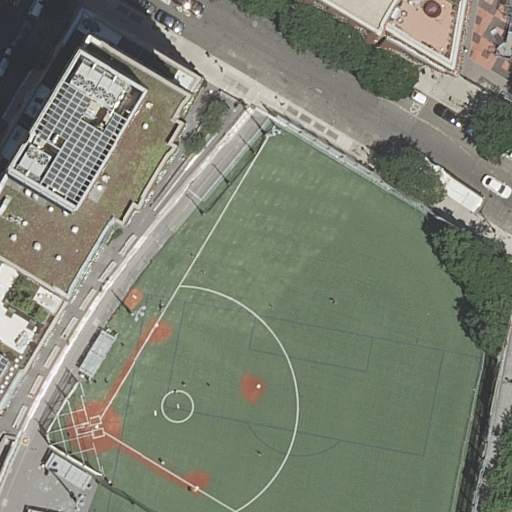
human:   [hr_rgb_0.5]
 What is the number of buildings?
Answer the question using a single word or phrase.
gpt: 3

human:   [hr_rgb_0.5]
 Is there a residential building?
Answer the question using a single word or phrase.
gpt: yes

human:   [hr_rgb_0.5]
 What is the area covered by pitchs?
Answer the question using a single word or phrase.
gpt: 4039m2

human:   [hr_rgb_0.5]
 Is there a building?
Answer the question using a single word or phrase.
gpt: yes

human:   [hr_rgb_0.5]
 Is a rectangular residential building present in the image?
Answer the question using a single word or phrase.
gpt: yes

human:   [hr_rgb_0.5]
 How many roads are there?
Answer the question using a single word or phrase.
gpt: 7

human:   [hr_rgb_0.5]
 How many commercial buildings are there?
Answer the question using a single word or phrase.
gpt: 0

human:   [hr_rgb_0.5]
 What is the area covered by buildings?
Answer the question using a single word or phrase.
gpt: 1855m2

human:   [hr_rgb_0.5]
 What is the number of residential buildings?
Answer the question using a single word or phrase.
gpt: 2

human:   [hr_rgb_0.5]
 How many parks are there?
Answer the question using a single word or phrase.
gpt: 2

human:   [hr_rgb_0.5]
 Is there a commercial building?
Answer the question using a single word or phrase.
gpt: no

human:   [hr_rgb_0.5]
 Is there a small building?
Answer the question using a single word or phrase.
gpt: yes

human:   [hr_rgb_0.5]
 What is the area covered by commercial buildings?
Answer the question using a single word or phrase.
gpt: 0m2

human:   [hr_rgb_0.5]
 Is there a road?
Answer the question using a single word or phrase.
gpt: yes

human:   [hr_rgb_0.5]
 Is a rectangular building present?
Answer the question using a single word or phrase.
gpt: yes

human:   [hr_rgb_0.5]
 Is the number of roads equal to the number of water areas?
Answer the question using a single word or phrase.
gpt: no

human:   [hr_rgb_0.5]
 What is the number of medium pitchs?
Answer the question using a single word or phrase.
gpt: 0

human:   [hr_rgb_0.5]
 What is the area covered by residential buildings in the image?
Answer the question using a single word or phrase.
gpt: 1793m2

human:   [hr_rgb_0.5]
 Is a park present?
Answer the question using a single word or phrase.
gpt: yes

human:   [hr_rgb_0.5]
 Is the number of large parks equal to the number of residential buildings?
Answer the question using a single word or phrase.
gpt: no

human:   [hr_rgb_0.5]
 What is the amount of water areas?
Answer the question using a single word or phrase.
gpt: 0

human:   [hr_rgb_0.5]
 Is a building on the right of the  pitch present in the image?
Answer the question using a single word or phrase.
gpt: yes

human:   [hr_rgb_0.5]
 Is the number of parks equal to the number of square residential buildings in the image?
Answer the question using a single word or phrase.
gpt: no

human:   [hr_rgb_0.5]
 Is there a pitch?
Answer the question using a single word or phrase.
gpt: yes

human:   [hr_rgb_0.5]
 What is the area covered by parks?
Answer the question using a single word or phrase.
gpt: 561m2

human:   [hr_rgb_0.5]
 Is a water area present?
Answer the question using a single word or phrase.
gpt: no

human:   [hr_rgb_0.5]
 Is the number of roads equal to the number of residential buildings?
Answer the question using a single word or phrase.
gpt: no

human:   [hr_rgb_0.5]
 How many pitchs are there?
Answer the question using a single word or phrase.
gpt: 1

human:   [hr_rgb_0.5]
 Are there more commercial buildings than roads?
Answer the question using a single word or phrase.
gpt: no

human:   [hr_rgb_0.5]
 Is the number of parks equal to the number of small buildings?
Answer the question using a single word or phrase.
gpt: no

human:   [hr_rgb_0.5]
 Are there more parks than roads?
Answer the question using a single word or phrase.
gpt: no

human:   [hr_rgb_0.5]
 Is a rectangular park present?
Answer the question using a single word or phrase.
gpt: yes

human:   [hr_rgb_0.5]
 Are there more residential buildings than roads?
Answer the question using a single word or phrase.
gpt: no

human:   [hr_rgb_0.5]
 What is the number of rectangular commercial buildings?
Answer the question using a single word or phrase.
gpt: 0

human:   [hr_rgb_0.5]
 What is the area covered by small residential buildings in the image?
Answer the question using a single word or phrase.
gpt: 0m2

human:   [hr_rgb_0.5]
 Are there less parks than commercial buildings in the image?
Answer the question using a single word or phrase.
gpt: no

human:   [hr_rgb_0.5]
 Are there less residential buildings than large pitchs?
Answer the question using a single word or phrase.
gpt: no

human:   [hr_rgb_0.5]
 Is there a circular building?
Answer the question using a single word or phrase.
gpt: no

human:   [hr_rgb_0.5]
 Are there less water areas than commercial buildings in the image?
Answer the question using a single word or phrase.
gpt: no

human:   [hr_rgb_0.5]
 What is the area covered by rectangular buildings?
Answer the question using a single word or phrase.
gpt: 213m2

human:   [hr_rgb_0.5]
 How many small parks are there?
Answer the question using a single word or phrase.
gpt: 1

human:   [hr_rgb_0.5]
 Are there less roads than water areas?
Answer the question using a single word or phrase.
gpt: no

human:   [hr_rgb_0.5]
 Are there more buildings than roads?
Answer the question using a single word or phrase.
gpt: no

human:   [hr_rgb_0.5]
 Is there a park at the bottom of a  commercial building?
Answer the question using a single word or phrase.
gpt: no

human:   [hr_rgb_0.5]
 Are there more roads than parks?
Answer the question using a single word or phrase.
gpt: yes

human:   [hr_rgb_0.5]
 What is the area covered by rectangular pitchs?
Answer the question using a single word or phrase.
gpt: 4039m2

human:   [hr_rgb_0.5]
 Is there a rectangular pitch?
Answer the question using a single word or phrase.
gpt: yes

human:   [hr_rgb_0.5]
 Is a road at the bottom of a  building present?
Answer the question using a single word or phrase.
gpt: yes

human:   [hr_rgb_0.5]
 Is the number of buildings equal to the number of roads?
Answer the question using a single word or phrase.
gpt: no

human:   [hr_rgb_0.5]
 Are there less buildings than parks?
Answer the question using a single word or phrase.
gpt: no

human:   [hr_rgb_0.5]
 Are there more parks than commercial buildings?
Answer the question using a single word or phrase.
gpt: yes

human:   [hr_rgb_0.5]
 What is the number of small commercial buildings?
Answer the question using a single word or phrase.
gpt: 0

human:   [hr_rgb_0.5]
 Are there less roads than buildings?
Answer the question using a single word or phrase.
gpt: no

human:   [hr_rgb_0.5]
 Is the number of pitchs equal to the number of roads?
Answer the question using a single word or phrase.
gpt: no

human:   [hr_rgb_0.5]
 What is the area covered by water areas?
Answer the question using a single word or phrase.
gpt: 0m2

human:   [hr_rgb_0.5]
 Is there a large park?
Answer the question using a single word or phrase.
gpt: yes

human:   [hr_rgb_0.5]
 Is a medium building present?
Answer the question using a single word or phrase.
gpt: yes

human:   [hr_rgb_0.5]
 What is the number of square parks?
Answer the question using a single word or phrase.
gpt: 0

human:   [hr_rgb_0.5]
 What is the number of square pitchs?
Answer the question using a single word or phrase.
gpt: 0

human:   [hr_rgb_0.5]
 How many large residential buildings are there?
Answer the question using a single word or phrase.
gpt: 1

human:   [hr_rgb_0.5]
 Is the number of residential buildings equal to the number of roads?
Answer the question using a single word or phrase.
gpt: no

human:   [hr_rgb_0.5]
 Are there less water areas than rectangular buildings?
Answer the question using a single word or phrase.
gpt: yes

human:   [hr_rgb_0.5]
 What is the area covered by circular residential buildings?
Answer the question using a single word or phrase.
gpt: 0m2

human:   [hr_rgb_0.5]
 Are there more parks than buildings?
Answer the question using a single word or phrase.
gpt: no